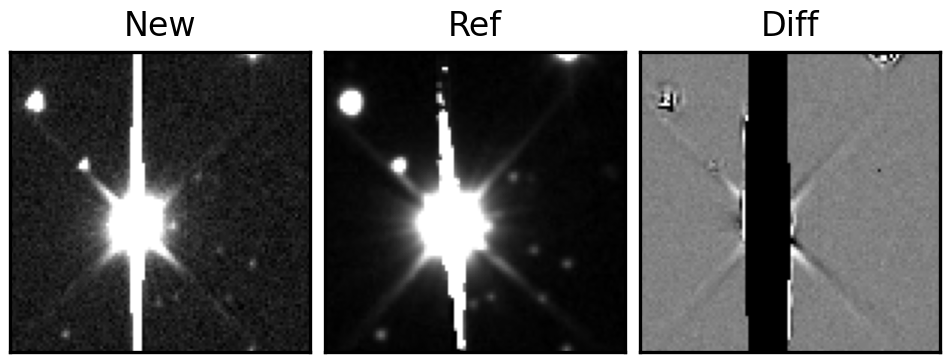
Label: bogus